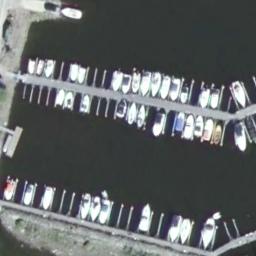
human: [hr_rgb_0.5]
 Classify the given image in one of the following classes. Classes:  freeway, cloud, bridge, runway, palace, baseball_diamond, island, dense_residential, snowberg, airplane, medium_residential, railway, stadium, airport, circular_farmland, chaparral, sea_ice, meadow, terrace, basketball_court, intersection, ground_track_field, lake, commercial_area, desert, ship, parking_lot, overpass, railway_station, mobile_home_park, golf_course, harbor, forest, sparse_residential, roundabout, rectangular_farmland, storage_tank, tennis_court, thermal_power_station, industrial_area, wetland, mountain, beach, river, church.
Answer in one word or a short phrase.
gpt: harbor